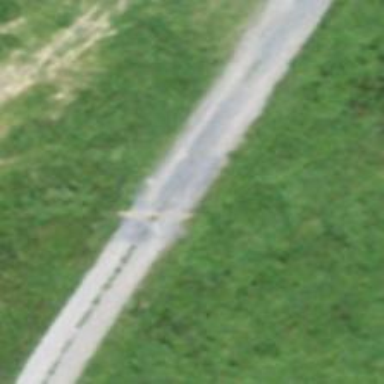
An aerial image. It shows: Paved track with grade 1 surface.